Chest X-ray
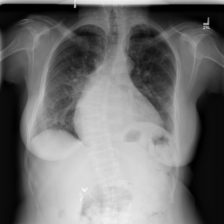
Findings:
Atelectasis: negative
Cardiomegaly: negative
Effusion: negative
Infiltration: negative
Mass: negative
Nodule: negative
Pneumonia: negative
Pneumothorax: negative
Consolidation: negative
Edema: positive
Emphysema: negative
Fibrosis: negative
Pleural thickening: negative
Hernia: negative